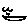
Label: smiley face